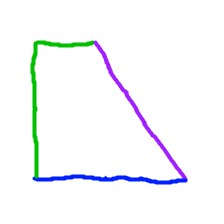
Shape: trapezoid